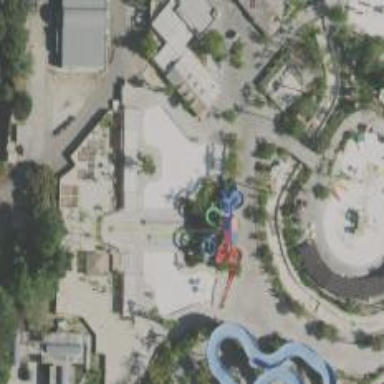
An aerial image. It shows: Water slide attraction.